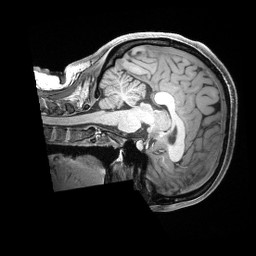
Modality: T1w
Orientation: sagittal
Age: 27
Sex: female
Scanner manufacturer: siemens
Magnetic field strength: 3 T
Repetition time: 2.4 s
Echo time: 0.00222 s